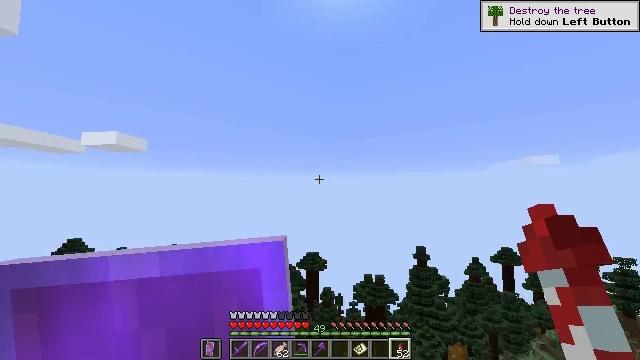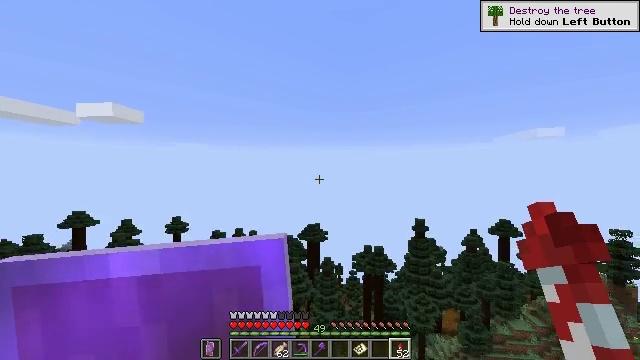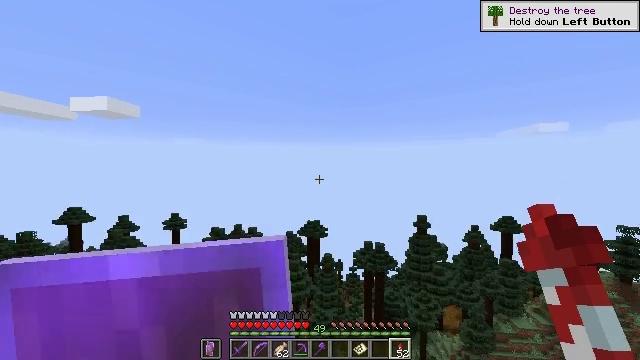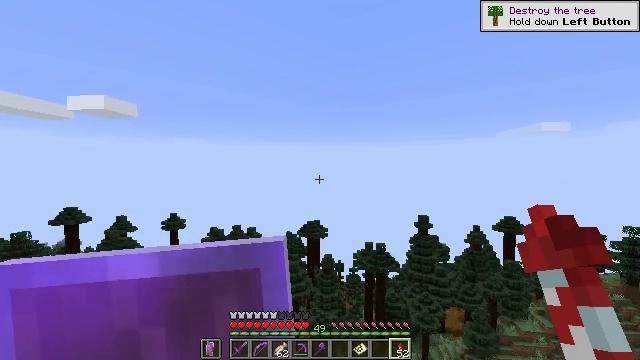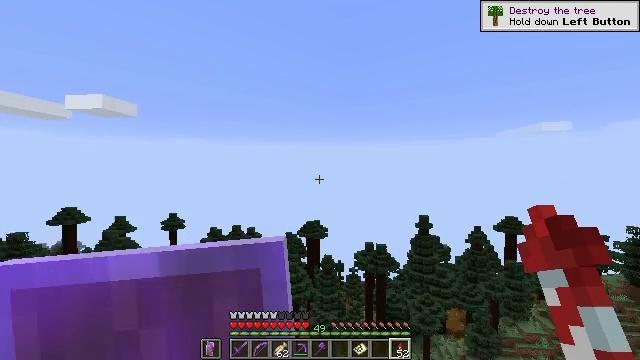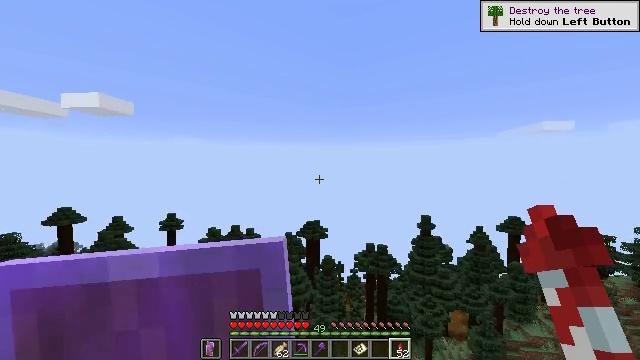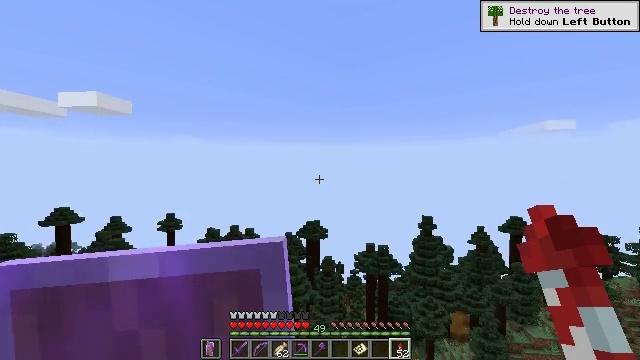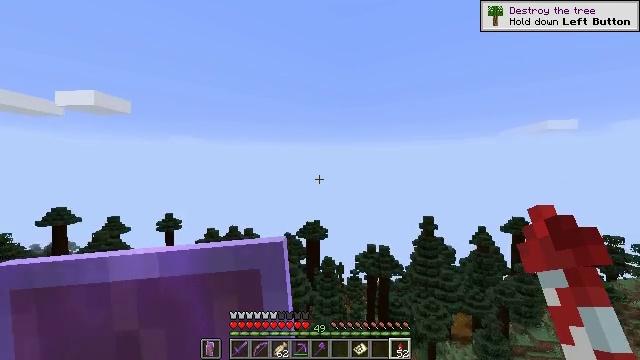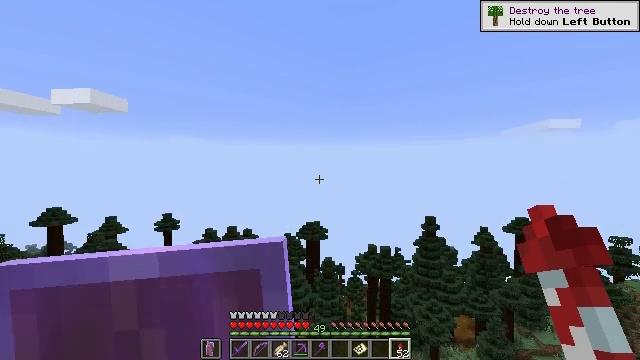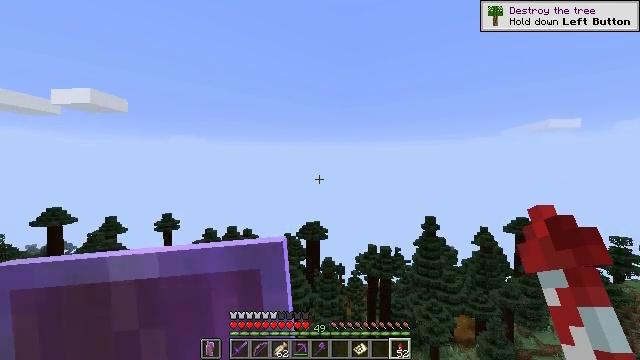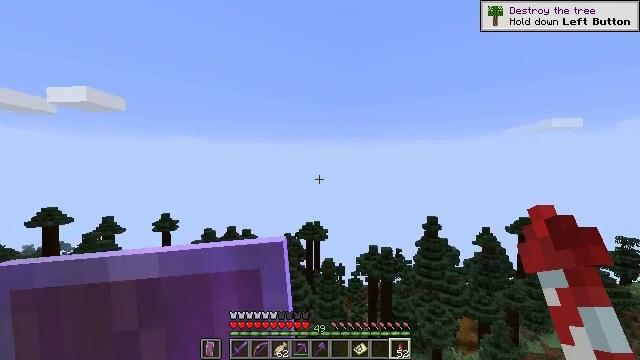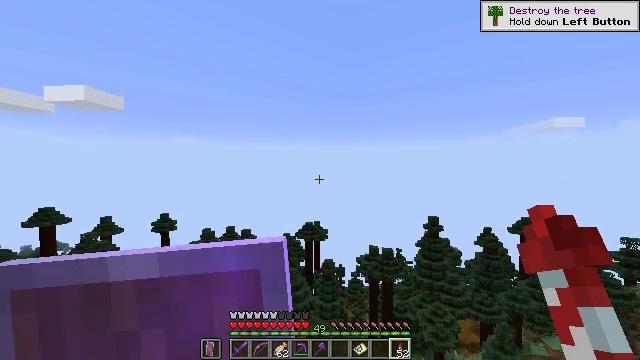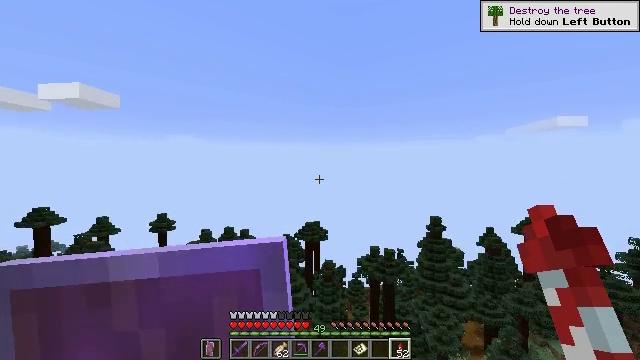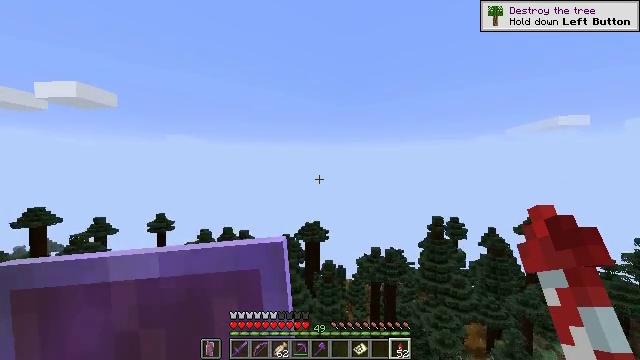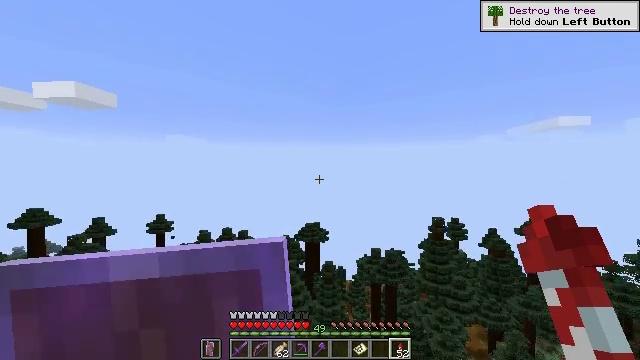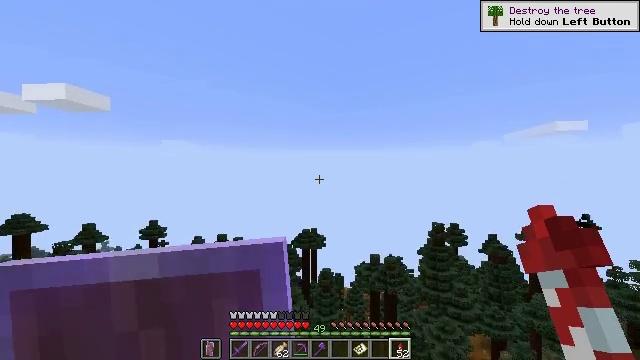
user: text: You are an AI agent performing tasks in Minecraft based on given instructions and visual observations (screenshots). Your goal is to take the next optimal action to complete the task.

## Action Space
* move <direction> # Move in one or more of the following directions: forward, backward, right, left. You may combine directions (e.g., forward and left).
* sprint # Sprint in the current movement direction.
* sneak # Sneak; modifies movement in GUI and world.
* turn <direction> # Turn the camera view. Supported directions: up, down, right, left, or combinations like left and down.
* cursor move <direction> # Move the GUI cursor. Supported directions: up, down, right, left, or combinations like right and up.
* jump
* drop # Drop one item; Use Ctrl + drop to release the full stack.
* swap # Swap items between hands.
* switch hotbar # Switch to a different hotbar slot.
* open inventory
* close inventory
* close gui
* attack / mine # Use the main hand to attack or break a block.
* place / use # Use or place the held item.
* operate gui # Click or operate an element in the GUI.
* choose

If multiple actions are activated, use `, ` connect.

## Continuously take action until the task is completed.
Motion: motion action
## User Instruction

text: Gather the sticky piston from a redstone contraption.
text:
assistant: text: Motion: turn down
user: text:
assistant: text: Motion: no_op
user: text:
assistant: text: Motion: no_op
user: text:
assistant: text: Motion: no_op
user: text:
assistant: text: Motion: no_op
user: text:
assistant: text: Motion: no_op
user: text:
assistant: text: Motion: no_op
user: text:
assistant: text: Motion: no_op
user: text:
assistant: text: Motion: no_op
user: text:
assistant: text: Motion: no_op
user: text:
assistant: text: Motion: no_op
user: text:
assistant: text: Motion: no_op
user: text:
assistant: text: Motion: no_op
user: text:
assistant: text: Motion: no_op
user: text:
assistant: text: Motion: turn up
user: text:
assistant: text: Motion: turn up
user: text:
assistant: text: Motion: no_op
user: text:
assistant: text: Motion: no_op
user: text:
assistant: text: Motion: no_op
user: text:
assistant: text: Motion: no_op
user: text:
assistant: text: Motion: no_op
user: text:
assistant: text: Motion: no_op
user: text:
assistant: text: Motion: no_op
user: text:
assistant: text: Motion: no_op
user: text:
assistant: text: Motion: no_op
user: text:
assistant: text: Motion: no_op
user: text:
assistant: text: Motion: no_op
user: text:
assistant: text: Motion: no_op
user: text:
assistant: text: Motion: no_op
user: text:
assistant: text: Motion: no_op